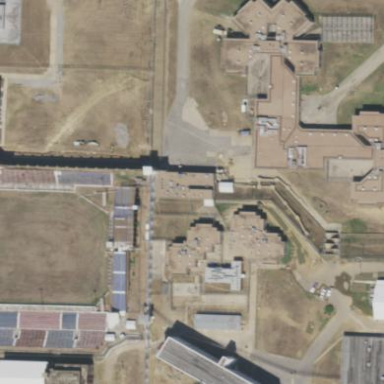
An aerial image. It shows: Prison.